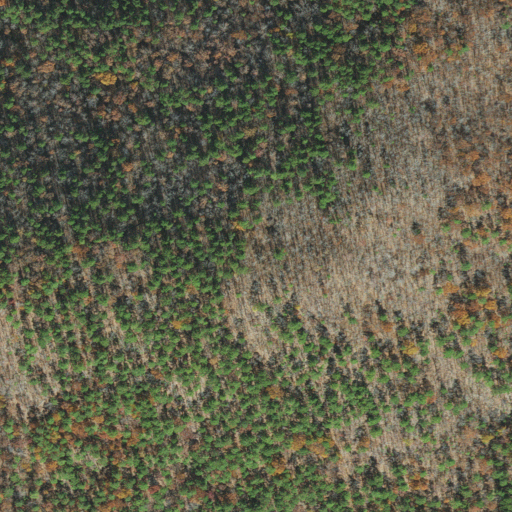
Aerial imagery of mountain in Arkansas named Big Round Top Mountain containing deciduous forest, evergreen forest, and mixed forest